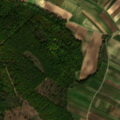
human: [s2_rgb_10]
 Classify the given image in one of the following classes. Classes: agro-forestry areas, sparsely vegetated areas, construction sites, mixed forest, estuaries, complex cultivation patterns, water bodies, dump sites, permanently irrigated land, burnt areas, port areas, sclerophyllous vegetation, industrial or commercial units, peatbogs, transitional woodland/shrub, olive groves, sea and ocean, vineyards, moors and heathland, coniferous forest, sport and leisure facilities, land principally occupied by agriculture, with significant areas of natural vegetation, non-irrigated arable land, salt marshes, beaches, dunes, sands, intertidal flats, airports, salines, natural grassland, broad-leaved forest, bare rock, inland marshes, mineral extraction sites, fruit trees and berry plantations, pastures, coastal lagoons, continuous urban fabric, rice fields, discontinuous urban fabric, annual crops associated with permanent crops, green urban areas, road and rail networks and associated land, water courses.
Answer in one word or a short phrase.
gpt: non-irrigated arable land, vineyards, broad-leaved forest